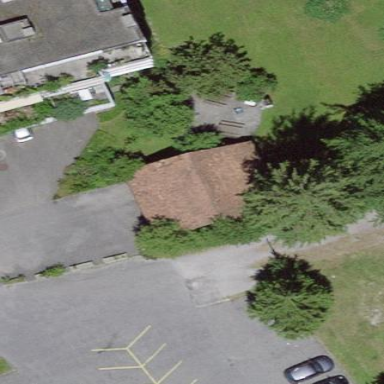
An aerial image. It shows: Barn.